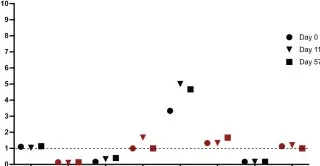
The results of immunoblotting tests and ELISAs of this patient. (F) ELISAs using peptides of indicated autoantigens for detection of corresponding IgG and IgA autoantibodies. Dot lines indicate the cutoff values.
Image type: pathology (immunostaining)